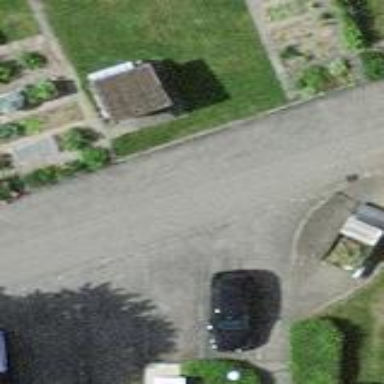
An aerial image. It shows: Parking area.